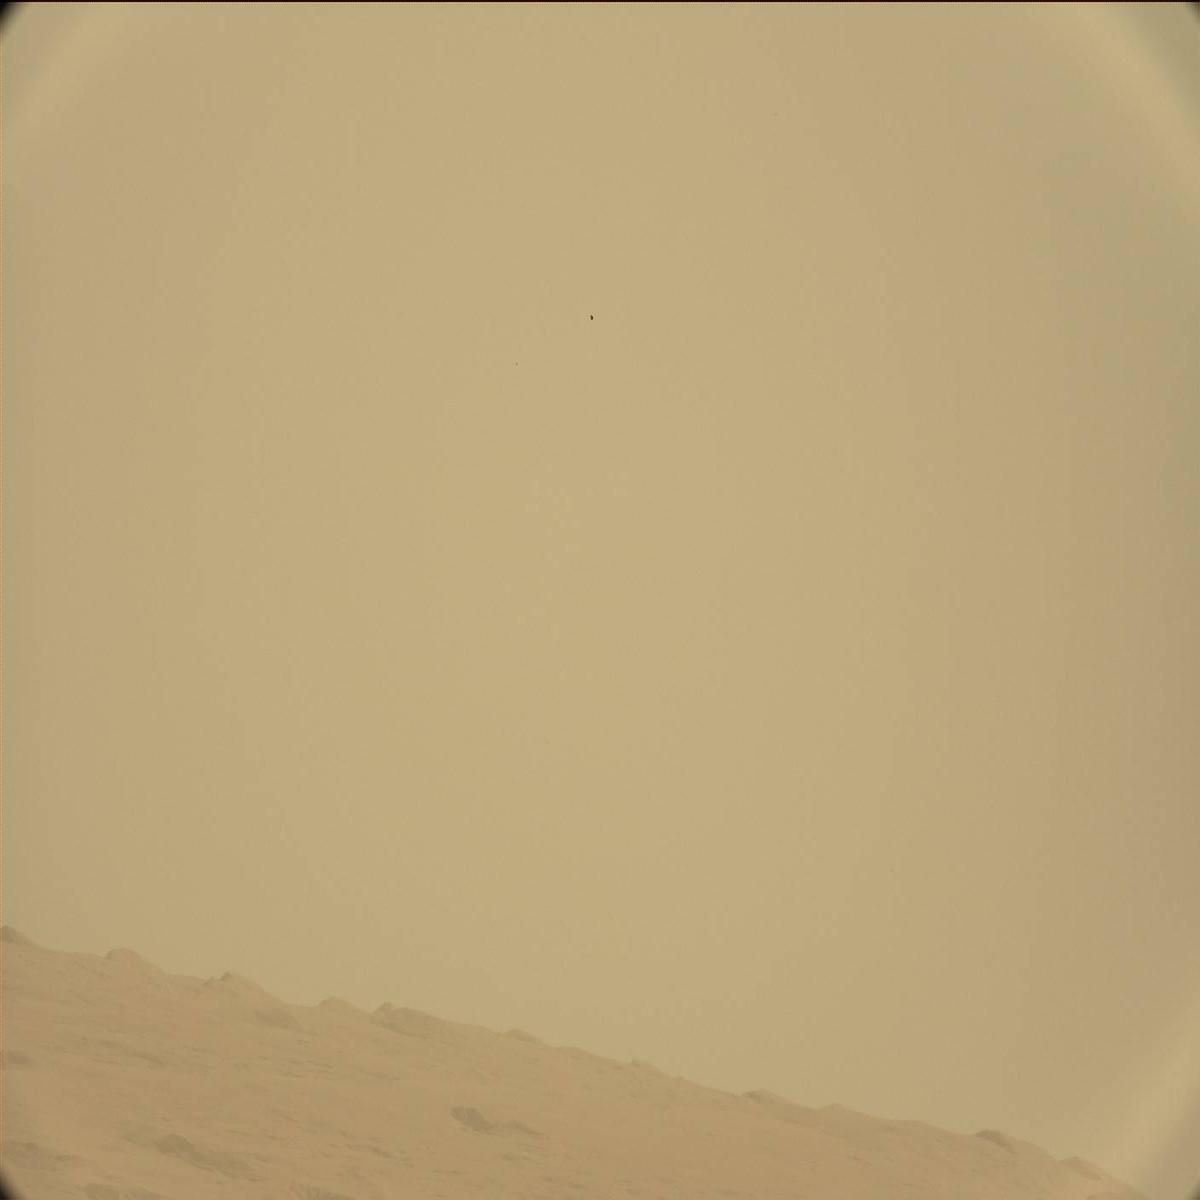
Terrain classes present: Ridge, Sand / Soil, Sky